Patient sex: M
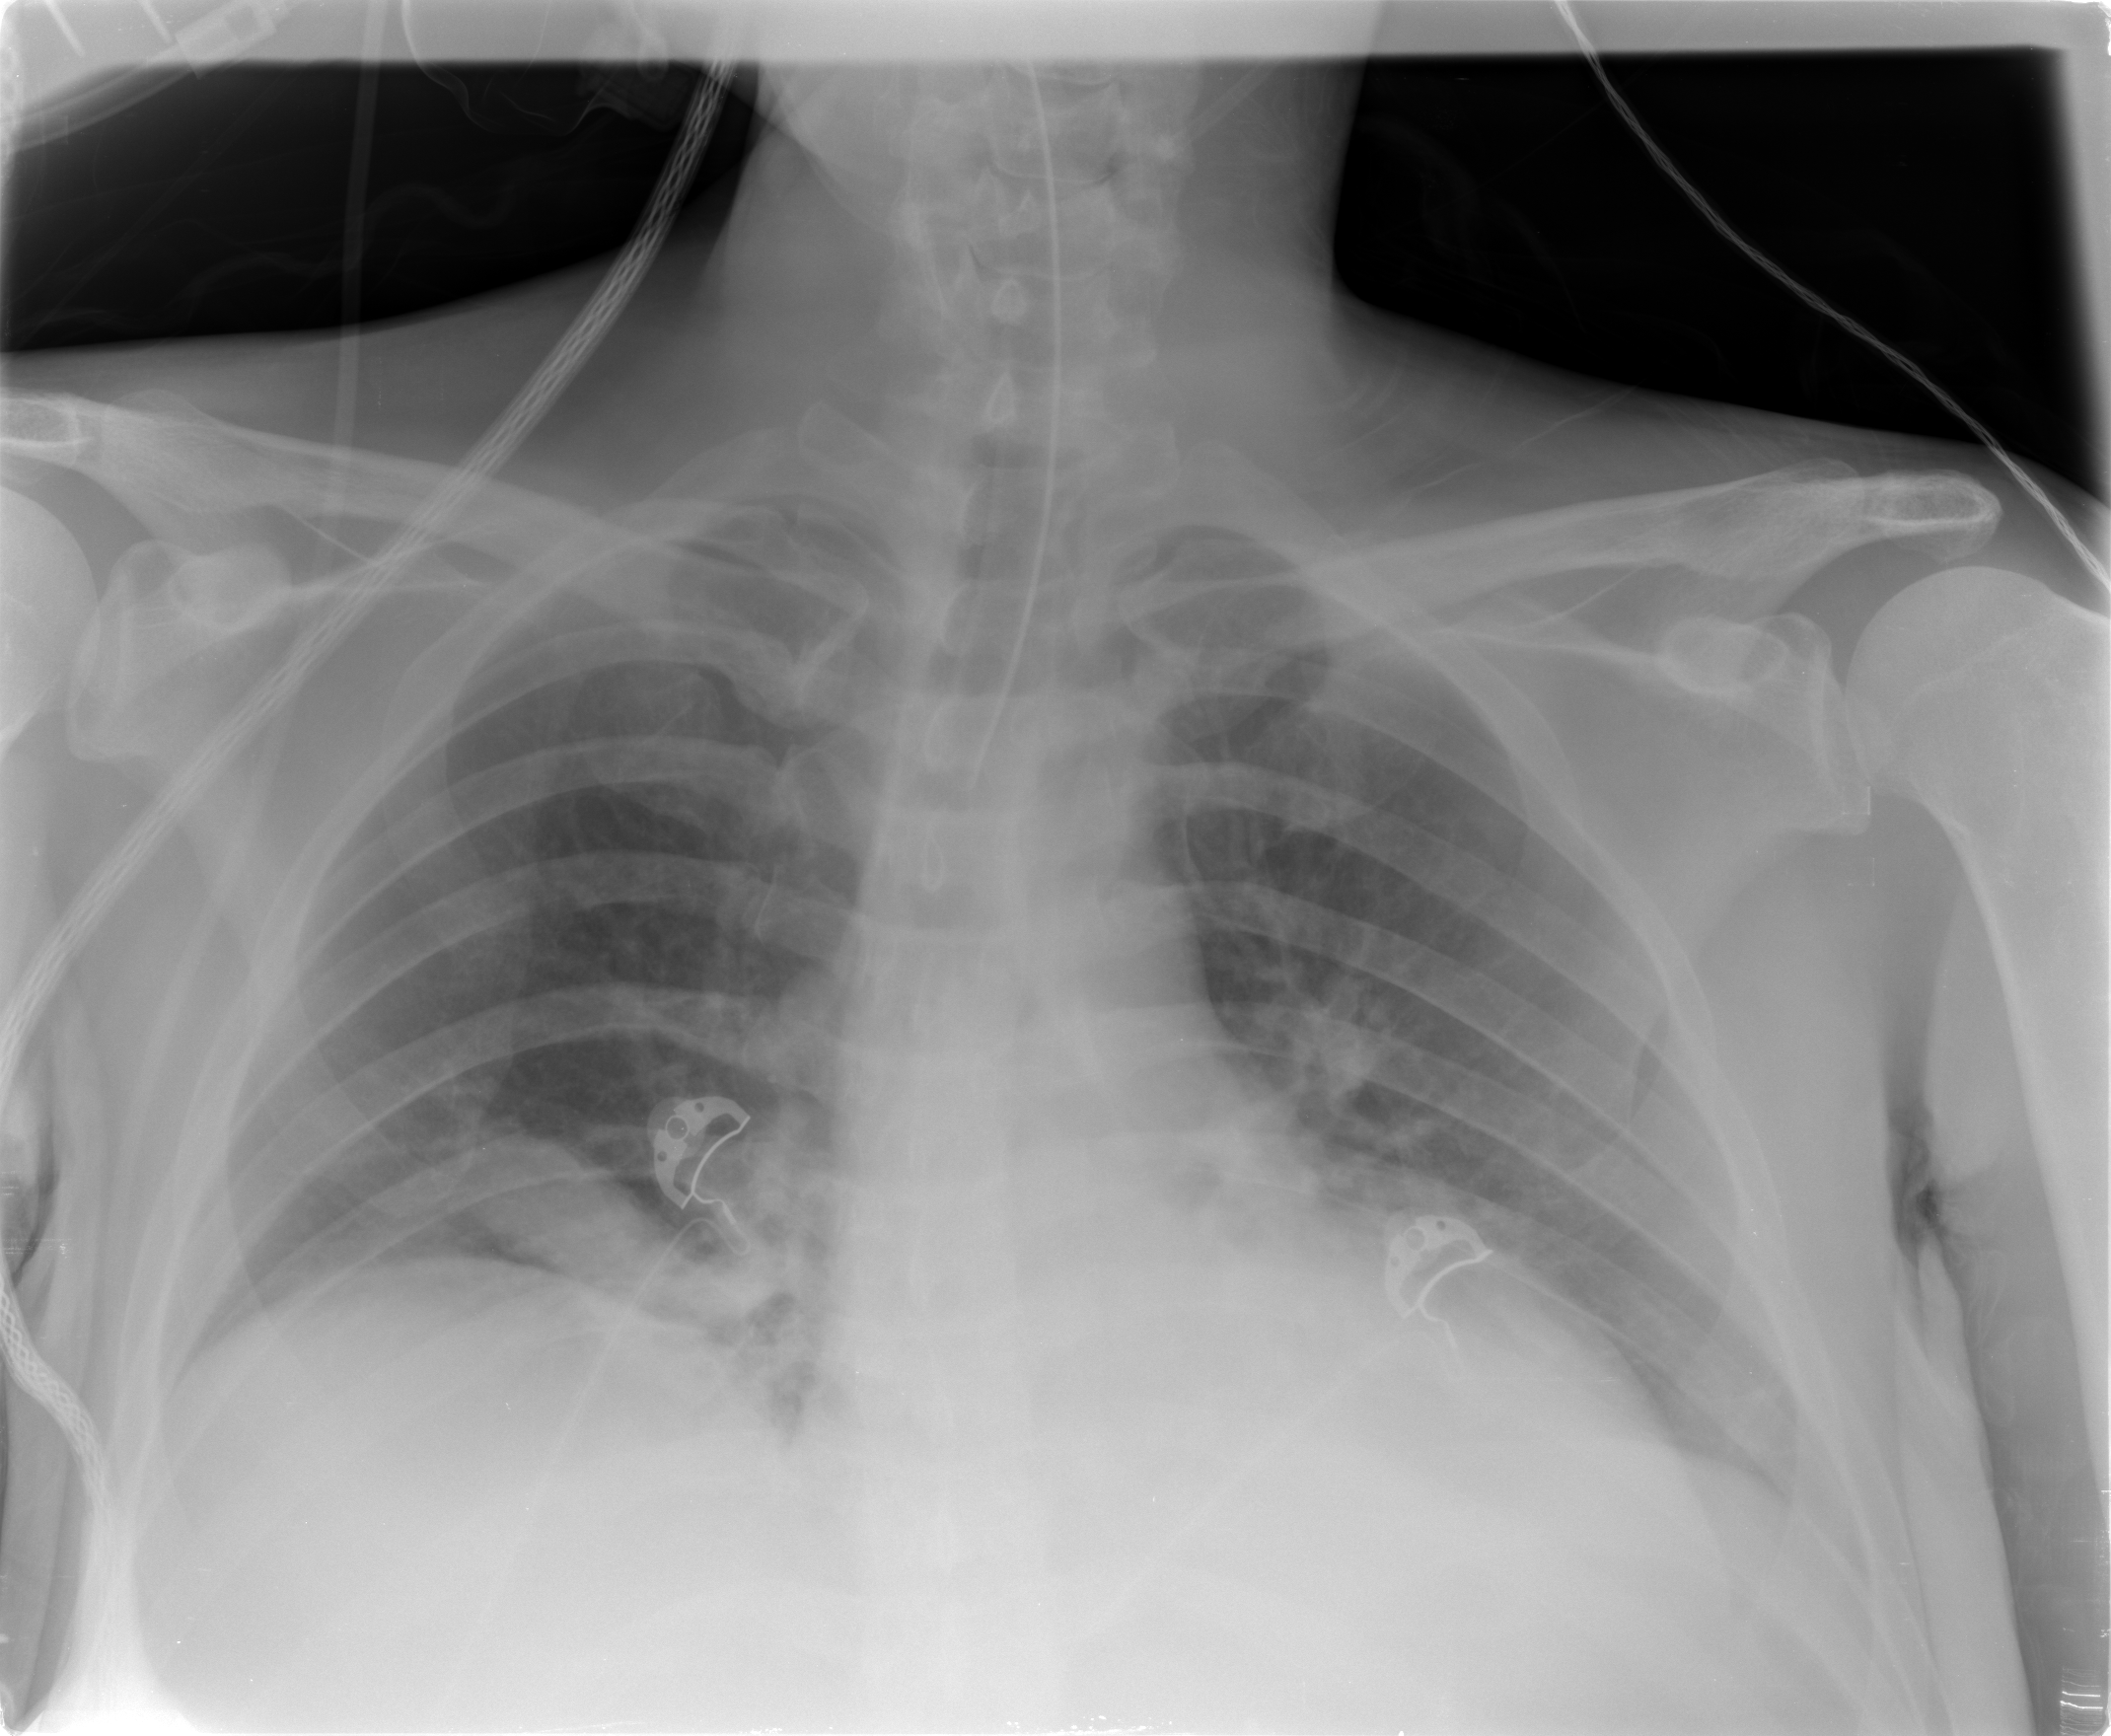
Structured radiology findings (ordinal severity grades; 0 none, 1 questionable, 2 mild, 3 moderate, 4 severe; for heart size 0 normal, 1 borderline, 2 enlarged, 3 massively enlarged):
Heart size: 0
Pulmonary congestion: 0
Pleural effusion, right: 0
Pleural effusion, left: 0
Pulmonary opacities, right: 0
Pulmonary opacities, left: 0
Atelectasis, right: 2
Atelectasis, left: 1